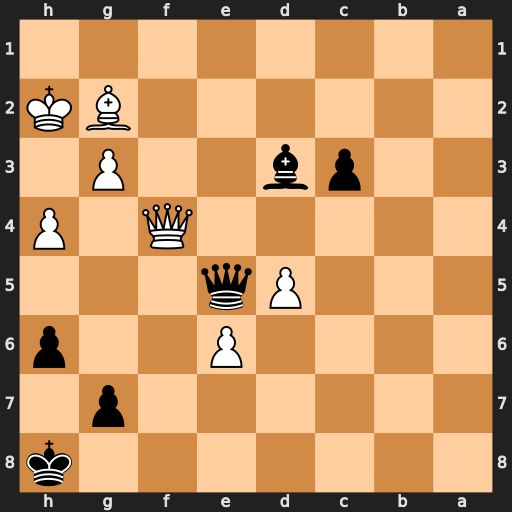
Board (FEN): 7k/6p1/4P2p/3Pq3/5Q1P/2pb2P1/6BK/8
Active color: b
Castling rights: -
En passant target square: -
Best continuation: Qxf4 gxf4 c2